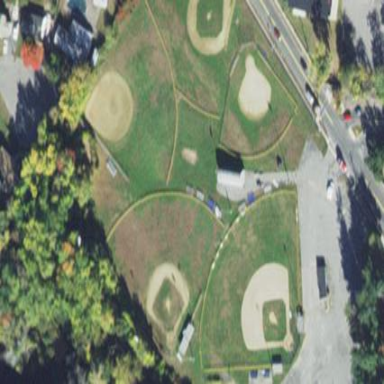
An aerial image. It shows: Baseball pitch for leisure land activities.